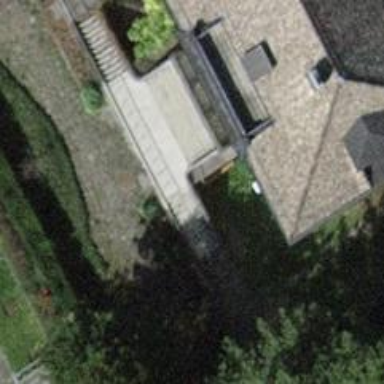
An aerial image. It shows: Road with steps.